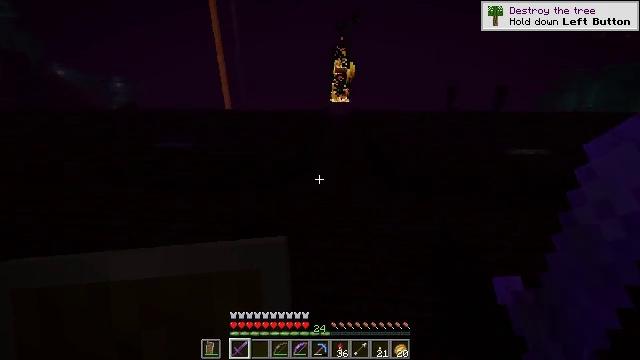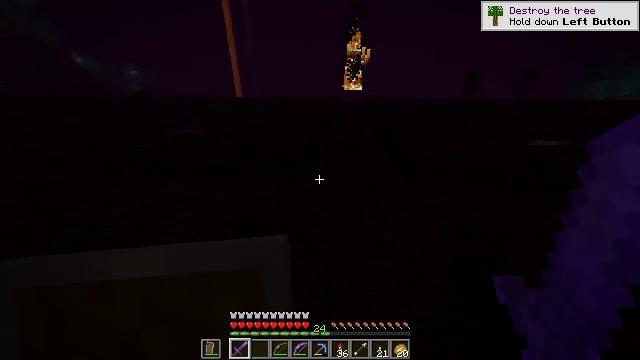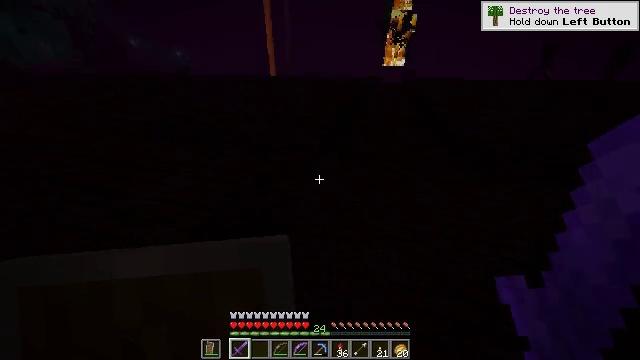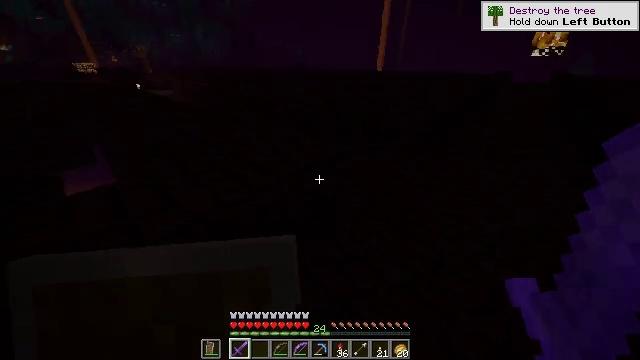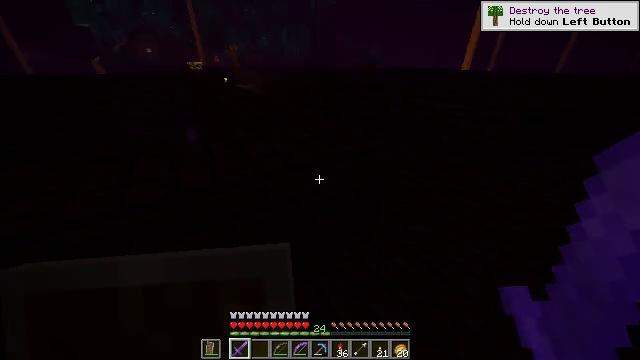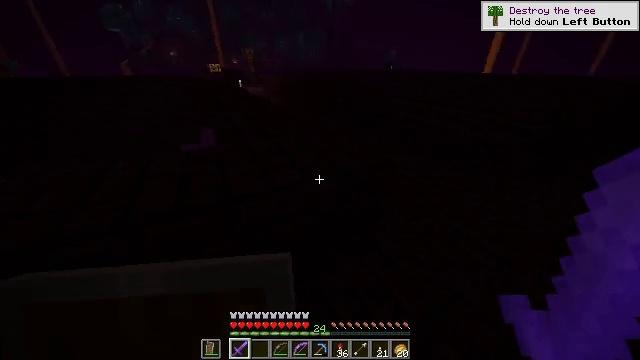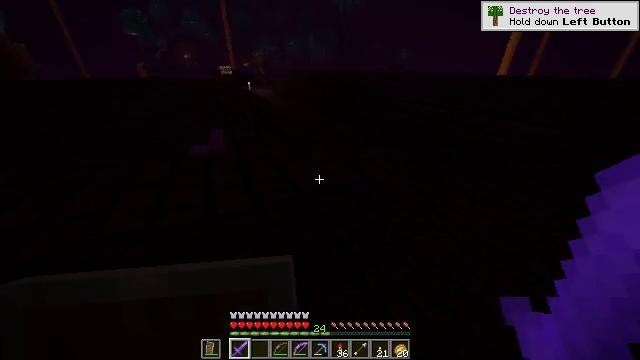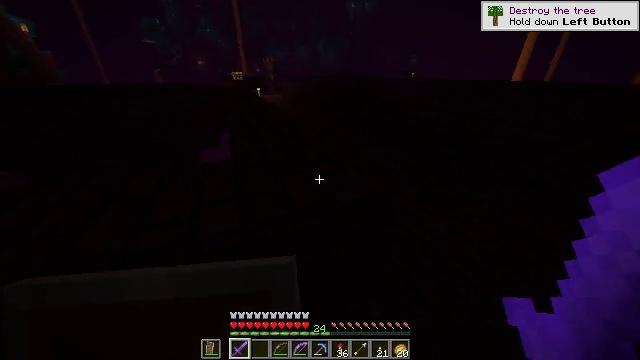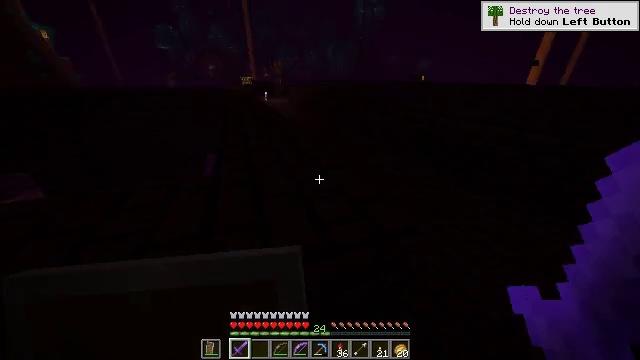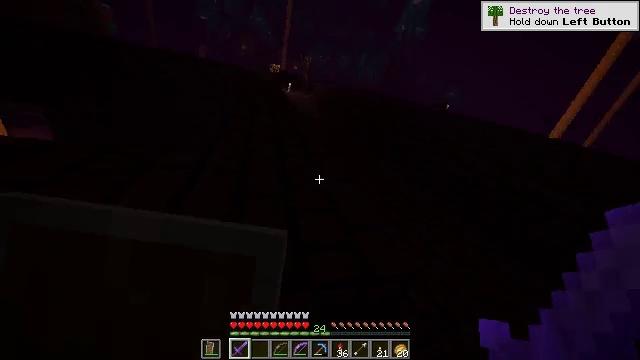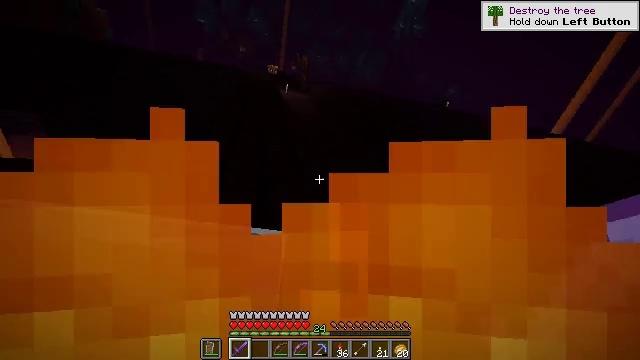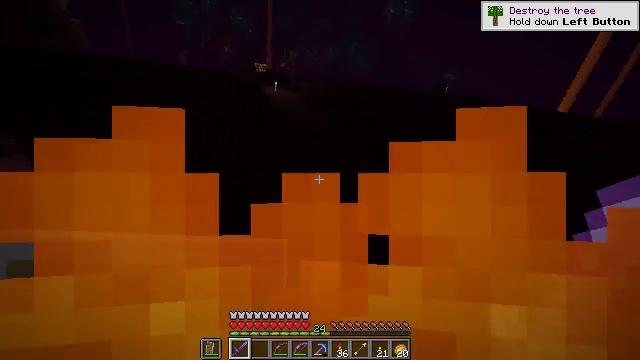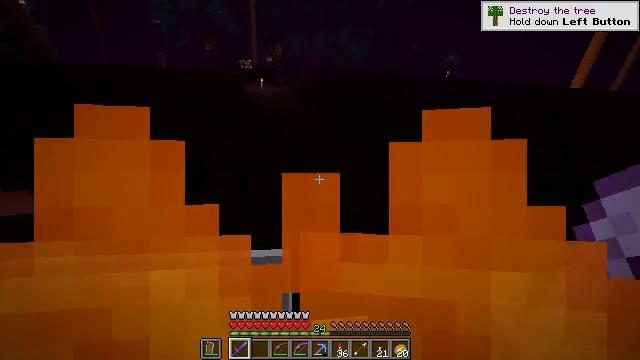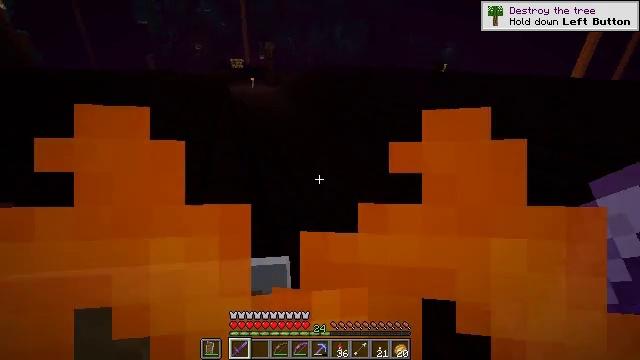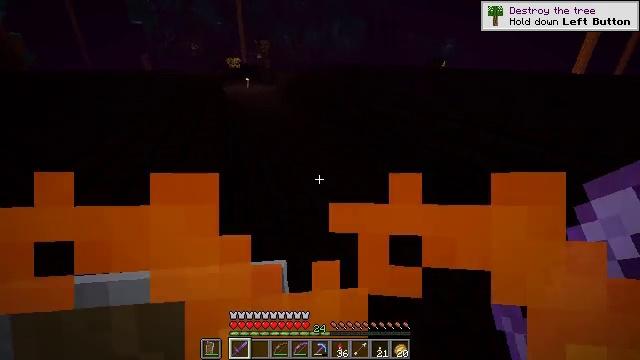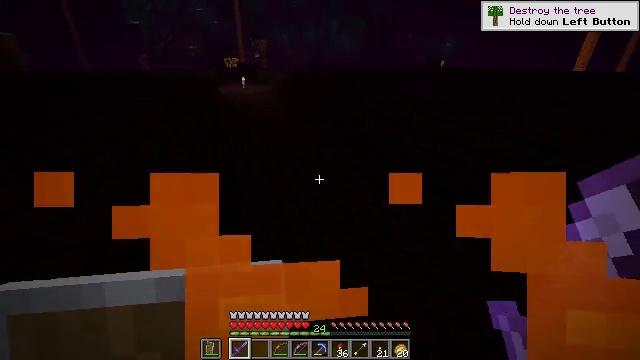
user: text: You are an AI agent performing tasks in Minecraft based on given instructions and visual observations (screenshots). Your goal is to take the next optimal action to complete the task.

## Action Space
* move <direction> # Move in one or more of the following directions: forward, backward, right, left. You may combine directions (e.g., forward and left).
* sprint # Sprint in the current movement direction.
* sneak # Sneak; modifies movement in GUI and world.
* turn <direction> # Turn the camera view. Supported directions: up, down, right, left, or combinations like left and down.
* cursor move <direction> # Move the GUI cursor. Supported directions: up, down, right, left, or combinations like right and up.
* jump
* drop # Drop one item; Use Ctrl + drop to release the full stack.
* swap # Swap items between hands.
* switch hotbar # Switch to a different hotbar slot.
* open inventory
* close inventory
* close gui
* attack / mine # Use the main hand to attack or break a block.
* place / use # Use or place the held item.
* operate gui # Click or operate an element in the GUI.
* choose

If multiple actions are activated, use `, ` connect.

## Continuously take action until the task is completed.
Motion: motion action
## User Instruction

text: Put out the fire.
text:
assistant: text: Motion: move forward, turn left and down
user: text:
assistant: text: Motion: move forward and move right, turn left and down
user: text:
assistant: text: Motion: move forward and move right, turn left
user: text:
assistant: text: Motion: move forward and move right, turn left
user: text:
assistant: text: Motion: move forward, turn left
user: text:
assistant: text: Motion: move forward, turn left
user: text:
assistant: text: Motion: move forward, turn left and up
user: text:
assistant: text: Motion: move forward, turn left
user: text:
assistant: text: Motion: move forward
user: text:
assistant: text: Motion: move forward and move right
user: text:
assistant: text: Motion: move forward and move right
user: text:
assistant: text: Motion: move forward and move right
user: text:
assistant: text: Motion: move forward and move right
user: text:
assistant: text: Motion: move forward and move right
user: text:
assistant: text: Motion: move forward
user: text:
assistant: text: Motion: move forward
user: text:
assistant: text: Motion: move forward
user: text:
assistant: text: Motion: move forward
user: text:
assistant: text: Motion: move forward, turn up
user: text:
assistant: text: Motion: move forward, turn left and up
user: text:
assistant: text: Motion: move forward, turn left and up
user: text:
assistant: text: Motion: move forward, turn left and up
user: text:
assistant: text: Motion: move forward, turn left and up
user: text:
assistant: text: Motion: move forward, turn left
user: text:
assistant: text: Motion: move forward
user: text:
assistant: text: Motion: move forward
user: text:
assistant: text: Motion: no_op
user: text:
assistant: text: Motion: no_op
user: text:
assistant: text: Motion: move forward
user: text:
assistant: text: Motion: move forward